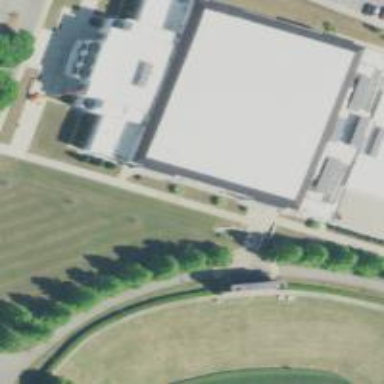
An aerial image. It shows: Stadium building designed for basketball and volleyball sports activities.